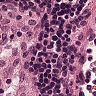
Metastatic tissue present: no